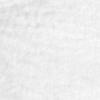
Label: no_change